Question: I have the following HTML code:
'''
<header>
<h1>Title</h1>
<nav>
<ul>
<li>One</li>
<li>Two</li>
<li>Three</li>
</ul>
</nav>
</header>
'''
I am looking to turn this into a single line on the top of my web page by floating right the '<nav>'.
However, because the '<h1>' has a much bigger font size than the '<li>' elements the text gets misaligned. In a picture:

Note the red line for the baseline. This is what I have right now:
'''
#float, #nofloat { width: 300px; }
ul, h1, nav, p { margin: 0; padding: 0; }
h1 {
display: inline-block;
font-size: 3rem;
}
nav { display: inline-block; }
ul { list-style-type: none; }
ul > li { display: inline; }
ul > li:after { content: " | "; }
ul > li:last-child:after { content: ""; }
#float nav { float: right; }
'''
'''
<p>Everything is aligned to baseline before floating:</p>
<div id="nofloat">
<header>
<h1>Title</h1>
<nav>
<ul>
<li>One</li>
<li>Two</li>
<li>Three</li>
</ul>
</nav>
</header>
</div>
<p>But after floating it's messed up:</p>
<div id="float">
<header>
<h1>Title</h1>
<nav>
<ul>
<li>One</li>
<li>Two</li>
<li>Three</li>
</ul>
</nav>
</header>
</div>
'''
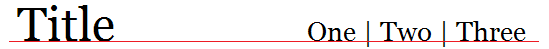
Answer: You can simply add 'text-align:right' to your 'nav' if you have a fixed 'width'
'''
#float,
#nofloat {
width: 300px;
}
ul,
h1,
nav,
p {
margin: 0;
padding: 0;
}
h1 {
display: inline-block;
font-size: 3rem;
width:auto;
}
nav {
display: inline-block;
width:200px
}
ul {
list-style-type: none;
}
ul > li {
display: inline;
}
ul > li:after {
content: " | ";
}
ul > li:last-child:after {
content: "";
}
#float nav {
text-align:right
}
'''
'''
<p>Everything is aligned to baseline before floating:</p>
<div id="nofloat">
<header>
<h1>Title</h1>
<nav>
<ul>
<li>One</li>
<li>Two</li>
<li>Three</li>
</ul>
</nav>
</header>
</div>
<p>But after floating it's messed up:</p>
<div id="float">
<header>
<h1>Title</h1>
<nav>
<ul>
<li>One</li>
<li>Two</li>
<li>Three</li>
</ul>
</nav>
</header>
</div>
'''
Plus since 'inline-block' has gap issues (fixable) you can use use 'display:table/table-cell'
'''
#float,
#nofloat {
width: 300px;
display: table;
}
ul,
h1,
nav,
p {
margin: 0;
padding: 0;
}
h1 {
display: table-cell;
font-size: 3rem;
width:auto;
}
nav {
display: table-cell;
width:200px
}
ul {
list-style-type: none;
}
ul > li {
display: inline;
}
ul > li:after {
content: " | ";
}
ul > li:last-child:after {
content: "";
}
#float nav {
text-align:right
}
'''
'''
<p>Everything is aligned to baseline before floating:</p>
<div id="nofloat">
<header>
<h1>Title</h1>
<nav>
<ul>
<li>One</li>
<li>Two</li>
<li>Three</li>
</ul>
</nav>
</header>
</div>
<p>But after floating it's messed up:</p>
<div id="float">
<header>
<h1>Title</h1>
<nav>
<ul>
<li>One</li>
<li>Two</li>
<li>Three</li>
</ul>
</nav>
</header>
</div>
'''